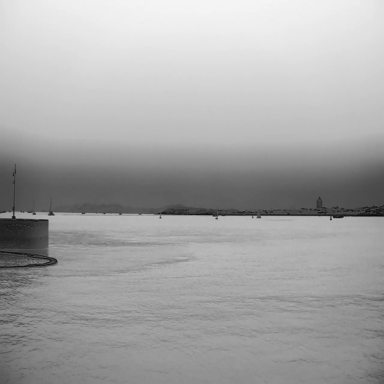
There is a container_ship in the infrared image.